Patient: sex M, age 79
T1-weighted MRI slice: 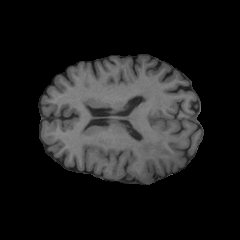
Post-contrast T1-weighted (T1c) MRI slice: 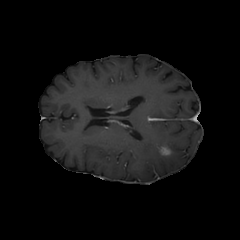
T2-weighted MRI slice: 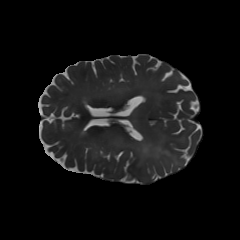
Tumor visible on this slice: yes
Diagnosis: Glioblastoma, IDH-wildtype
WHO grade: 4